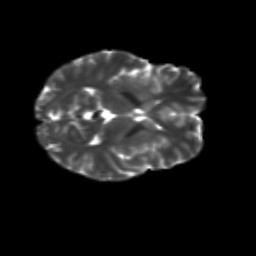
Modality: T2w
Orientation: axial
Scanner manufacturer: siemens
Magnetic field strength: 3 T
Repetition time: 9.2 s
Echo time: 0.084 s